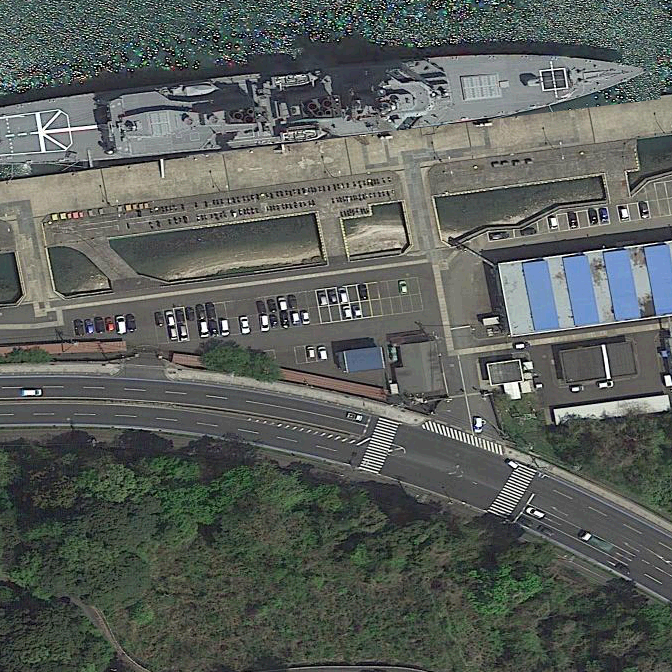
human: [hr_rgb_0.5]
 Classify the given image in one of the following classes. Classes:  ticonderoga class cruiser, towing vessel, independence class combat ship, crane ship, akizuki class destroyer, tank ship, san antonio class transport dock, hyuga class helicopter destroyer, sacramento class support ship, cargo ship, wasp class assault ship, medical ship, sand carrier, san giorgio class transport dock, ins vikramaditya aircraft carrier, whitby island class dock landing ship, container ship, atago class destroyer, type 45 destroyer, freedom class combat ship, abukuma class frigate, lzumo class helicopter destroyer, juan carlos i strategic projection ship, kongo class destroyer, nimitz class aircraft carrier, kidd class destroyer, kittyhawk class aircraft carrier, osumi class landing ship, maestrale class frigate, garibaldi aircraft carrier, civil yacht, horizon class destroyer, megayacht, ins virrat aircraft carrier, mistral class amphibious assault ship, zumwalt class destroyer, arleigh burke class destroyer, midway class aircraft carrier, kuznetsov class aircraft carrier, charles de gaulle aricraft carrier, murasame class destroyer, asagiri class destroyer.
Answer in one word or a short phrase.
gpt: Atago class destroyer